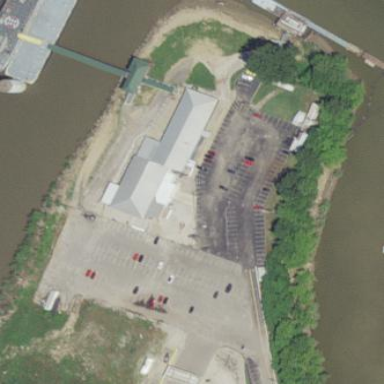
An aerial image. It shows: Bar building.